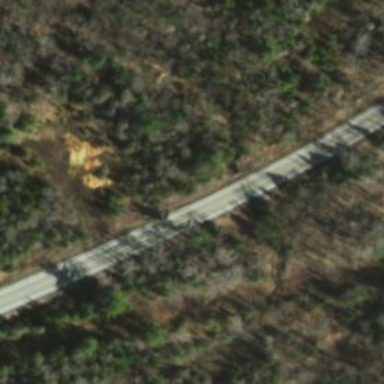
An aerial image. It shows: Primary road with asphalt surface.